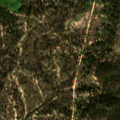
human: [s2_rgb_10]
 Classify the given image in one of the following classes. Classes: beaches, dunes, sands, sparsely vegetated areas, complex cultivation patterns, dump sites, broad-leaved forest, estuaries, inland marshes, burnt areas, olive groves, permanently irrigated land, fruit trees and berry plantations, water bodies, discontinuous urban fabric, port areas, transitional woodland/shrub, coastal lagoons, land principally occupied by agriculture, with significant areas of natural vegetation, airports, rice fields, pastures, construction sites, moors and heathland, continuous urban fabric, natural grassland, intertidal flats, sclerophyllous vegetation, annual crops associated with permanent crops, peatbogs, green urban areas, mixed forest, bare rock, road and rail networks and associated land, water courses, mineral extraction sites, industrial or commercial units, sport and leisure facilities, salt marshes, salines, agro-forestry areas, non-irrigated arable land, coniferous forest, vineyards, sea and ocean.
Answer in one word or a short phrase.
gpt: agro-forestry areas, broad-leaved forest, coniferous forest, mixed forest, transitional woodland/shrub